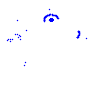
Particle: pion